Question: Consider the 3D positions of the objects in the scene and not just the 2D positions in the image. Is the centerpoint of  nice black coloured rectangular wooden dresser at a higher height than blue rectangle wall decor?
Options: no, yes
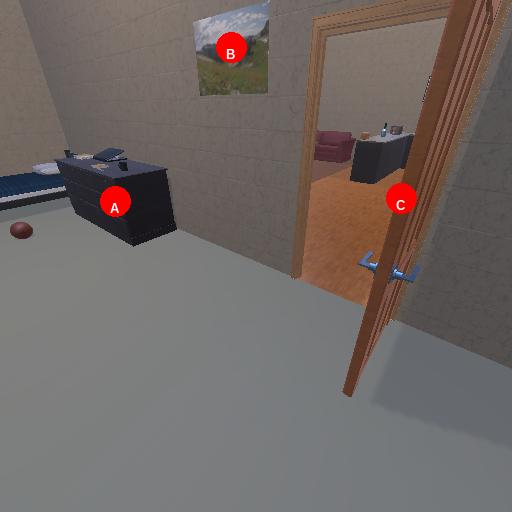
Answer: no